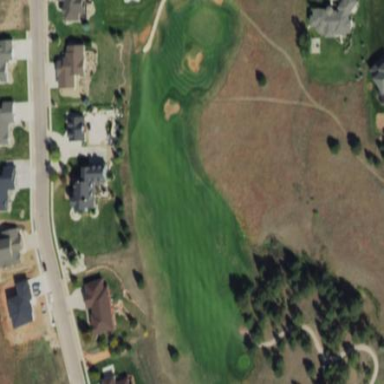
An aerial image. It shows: Golf fairway in the image.